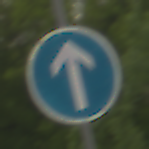
Verkehrszeichen: VorgeschriebeneFahrtrichtungGeradeaus
Umgebung: Outdoor, Nature
Tageszeit: MorningAfternoon
Wetter: Overcast
Licht: Natural
Jahreszeit: NotSpecified
Kontrast: LowContrast